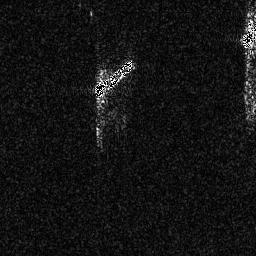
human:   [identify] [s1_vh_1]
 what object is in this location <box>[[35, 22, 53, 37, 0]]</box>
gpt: <ref>1 large ship at the center</ref>